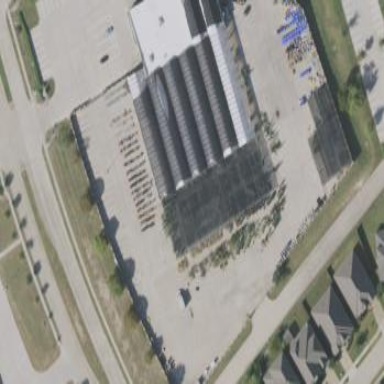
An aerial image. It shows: Building that serves as garden center.